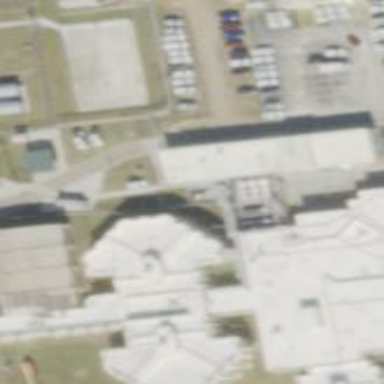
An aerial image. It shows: Prison building.